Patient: sex M, age 72
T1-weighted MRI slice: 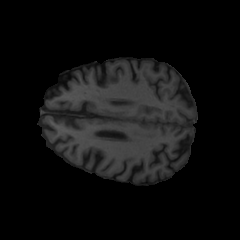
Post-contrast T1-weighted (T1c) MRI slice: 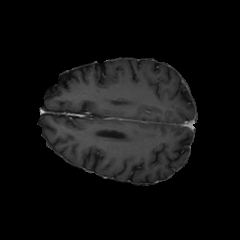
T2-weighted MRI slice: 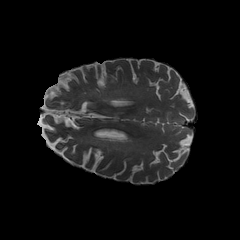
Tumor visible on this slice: no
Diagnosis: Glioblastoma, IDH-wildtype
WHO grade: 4